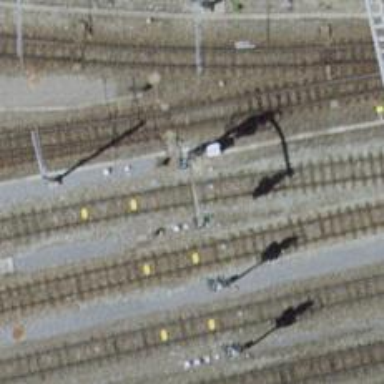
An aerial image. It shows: Railway signal.